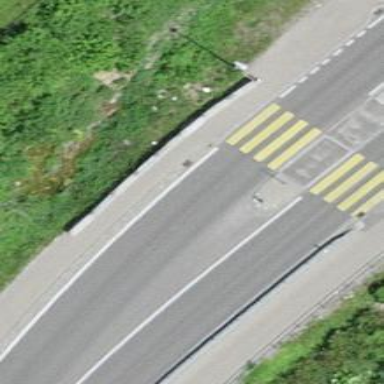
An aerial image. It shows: Bus stop along the road.